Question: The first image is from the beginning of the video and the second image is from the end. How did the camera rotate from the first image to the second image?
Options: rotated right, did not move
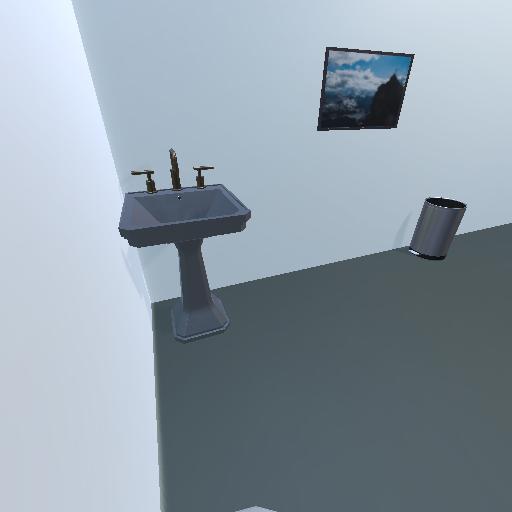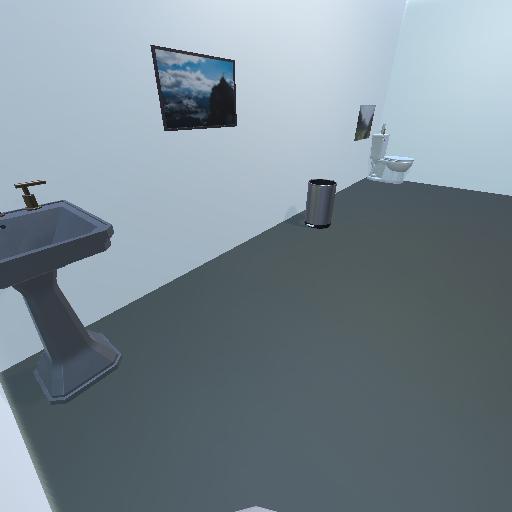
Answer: rotated right